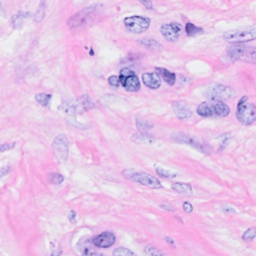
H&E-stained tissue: Breast